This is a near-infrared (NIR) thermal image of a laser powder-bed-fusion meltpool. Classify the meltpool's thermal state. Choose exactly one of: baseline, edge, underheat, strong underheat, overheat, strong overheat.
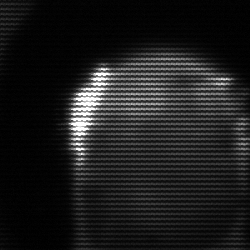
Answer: baseline